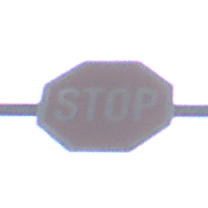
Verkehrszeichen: Stop
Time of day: MorningAfternoon
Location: Outdoor (Urban)
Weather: Overcast
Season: NotSpecified
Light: Natural